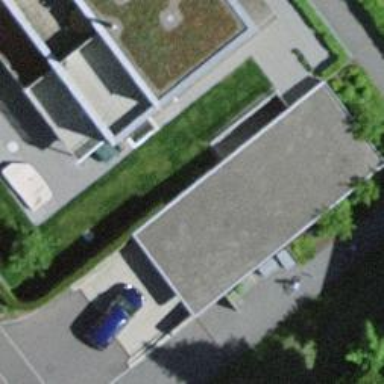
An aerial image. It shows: Parking building.